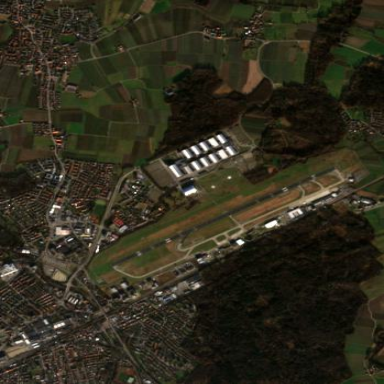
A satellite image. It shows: Public aerodrome or airport.